Question: I'm currently looking at the mpmath documentation for <URL>. It says
> mpmath.meijerg(a_s, b_s, z, r=1, **kwargs)
Evaluates the Meijer G-function, defined as

for an appropriate choice of the contour L (see references).
- -
The given there has four arguments for the series a, b:
'''
1, 1
1, 0
'''
For example, for the first row, to me it isnt clear whether this is a pair of sets that each contain one number, '[[1],[1]]' or one set with two elements and an empty set '[[1, 1], []}'
Confusingly, without mentioning it, they do a mixture. They call the function in the second example as
'''
meijerg([[1,1],[]], [[1],[0]], z)
'''
which means that the first two numbers belong into the first set, but the second two numbers belong to one set each. Can someone explain to me why? What is the logic behind this?
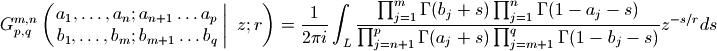
Answer: The parameters of the Meijer G function are four sets of numbers:
'''
A1 = [a_1, a_2, ..., a_n]
A2 = [a_{n+1}, a_{n+2}, ..., a_p]
B1 = [b_1, b_2, ..., b_m]
B2 = [b_{m+1}, b_{m+2}, ..., b_q]
'''
In the mathematical notation, one writes a_1, ..., a_p together on the same row. The integer n tells you how many of these parameters belong to A1 and how many belong to A2.
Likewise, in the mathematical notation, one writes b_1, ..., b_q on the same row, and the integer m tells you how many of these parameters belong to B1 and how many belong to B2.
In the computer algebra input notation, one writes A1, A2, B1, B2 as separate lists. With this notation, the Meijer G function is called as follows:
'''
meijerg([A1, A2], [B1, B2], z)
'''
The integers m, n, p, q are not passed explicitly as input to the function, since they just duplicate known information:
'''
len(A1) = n
len(A1) + len(A2) = p
len(B1) = q
len(B1) + len(B2) = q
'''
So, if we look at the input
'''
meijerg([[1,1],[]], [[1],[0]], z)
'''
it means
'''
A1 = [a_1, a_2] = [1, 1]
A2 = []
B1 = [b_1] = [1]
B2 = [b_2] = [0]
n = 2
p = 2
m = 1
q = 2
'''
So in short, the input to the Meijer G function is just two pairs of lists of numbers: [A1, A2], [B1, B2]. Any of the lists A1, A2, B1, B2 can be empty.
The notation for the Meijer G function with the (m, n, p, q) subscripts and superscripts is indeed very confusing, but unfortunately well established in the literature, so there's little hope to change it.